Question: I am setting the 'barTintColor' of 'UINavigationBar' and 'UITabBar'. I want my 'UIView''s background to be the exact same color so that the nav bar and tab bar appear invisible. However, I can't get the colors to match.
Here is the background set to the exact same color as the navigation bar.

Here is how I'm adjusting the color of the bars:
'''
[[UINavigationBar appearance] setBarTintColor:[UIColor colorWithRed:0.78 green:0.05 blue:0.2 alpha:1]];
[[UINavigationBar appearance] setTintColor:[UIColor whiteColor]];
[[UINavigationBar appearance] setTranslucent:NO];
'''
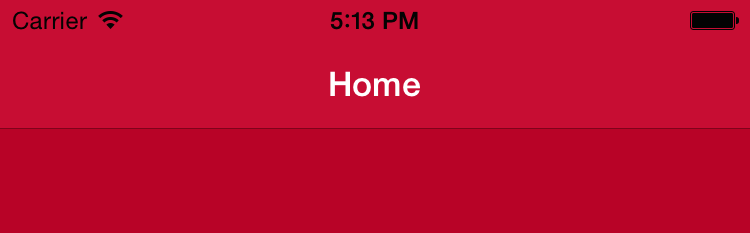
Answer: I replicated your steps almost exactly and was able to match the colors.

The main difference was I set the directly to it's root view's background color.
Here is my code:
'''
itemsViewController.view.backgroundColor = [UIColor redColor];
UINavigationController *navController = [[UINavigationController alloc] initWithRootViewController:itemsViewController];
navController.navigationBar.barTintColor = itemsViewController.view.backgroundColor;
navController.navigationBar.tintColor = [UIColor whiteColor];
navController.navigationBar.translucent = NO;
'''
So I'm going to say that your issue is that you are not setting the right because your RGB color values are incorrect. I'd focus your efforts there.